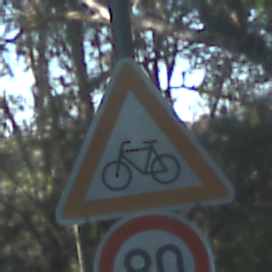
Verkehrszeichen: RadverkehrRechts
Zusatzzeichen unten: Geschwindigkeit80
Umgebung: Outdoor, Nature
Tageszeit: MorningAfternoon
Wetter: Clear
Licht: Natural
Jahreszeit: NotSpecified
Kontrast: LowContrast